Question: I have a 'issue' on tab in 'safari specially'. I have create tabs and when I select any tab create border blue around it.
I think it's call HALO effect.
You can check it in attached image. I 'tried to solved this' but had no success. How do I remove that 'blue border' when I select a tab?
Any one have a experience in this?

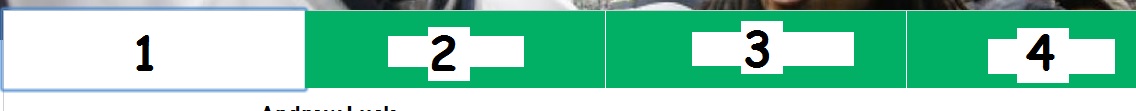
Answer: This is a Safari thing, where it adds a blue border around active elements. A simple way to fix it is to add the following to the styling for your tabs:
'''
outline: none;
'''
Example: <URL>. This article only talks about input elements, but it works for other elements too.